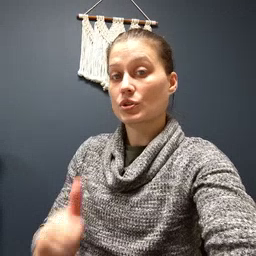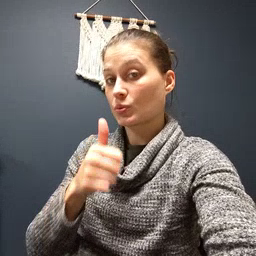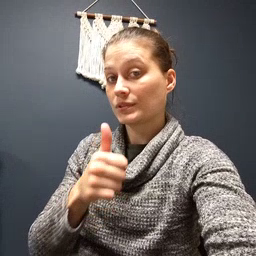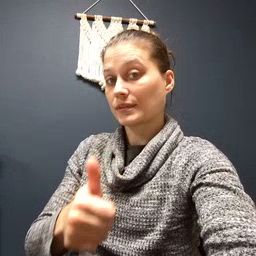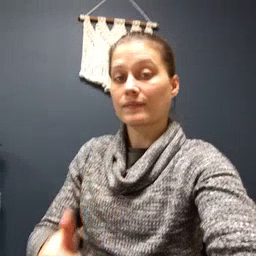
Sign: yourself